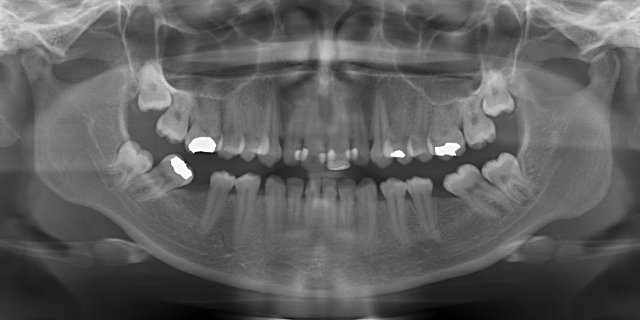
adult